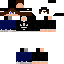
A male human skin with dark skin, wearing brown long hair dressed in a black hoodie and black pants, featuring a closed mouth.